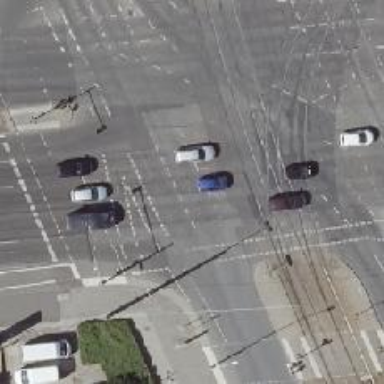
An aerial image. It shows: Secondary road with asphalt surface and lane markings.